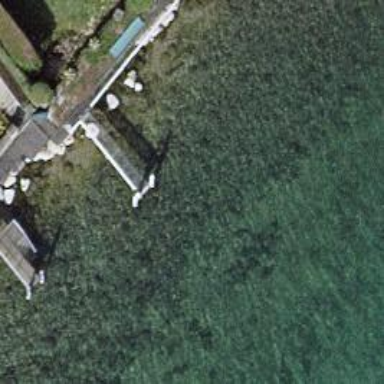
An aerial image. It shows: Man-made pier.